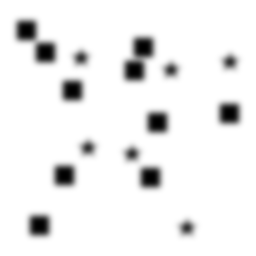
Squares: 10
Triangles: 0
Stars: 6
Total shapes: 16